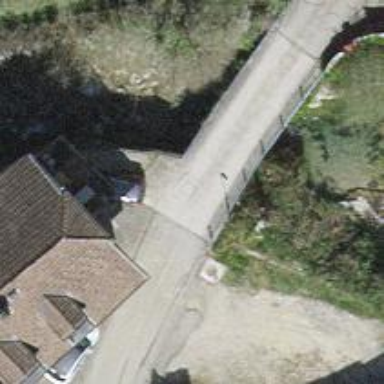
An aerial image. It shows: Residential road with bridge.